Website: apple
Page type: customer-info-address
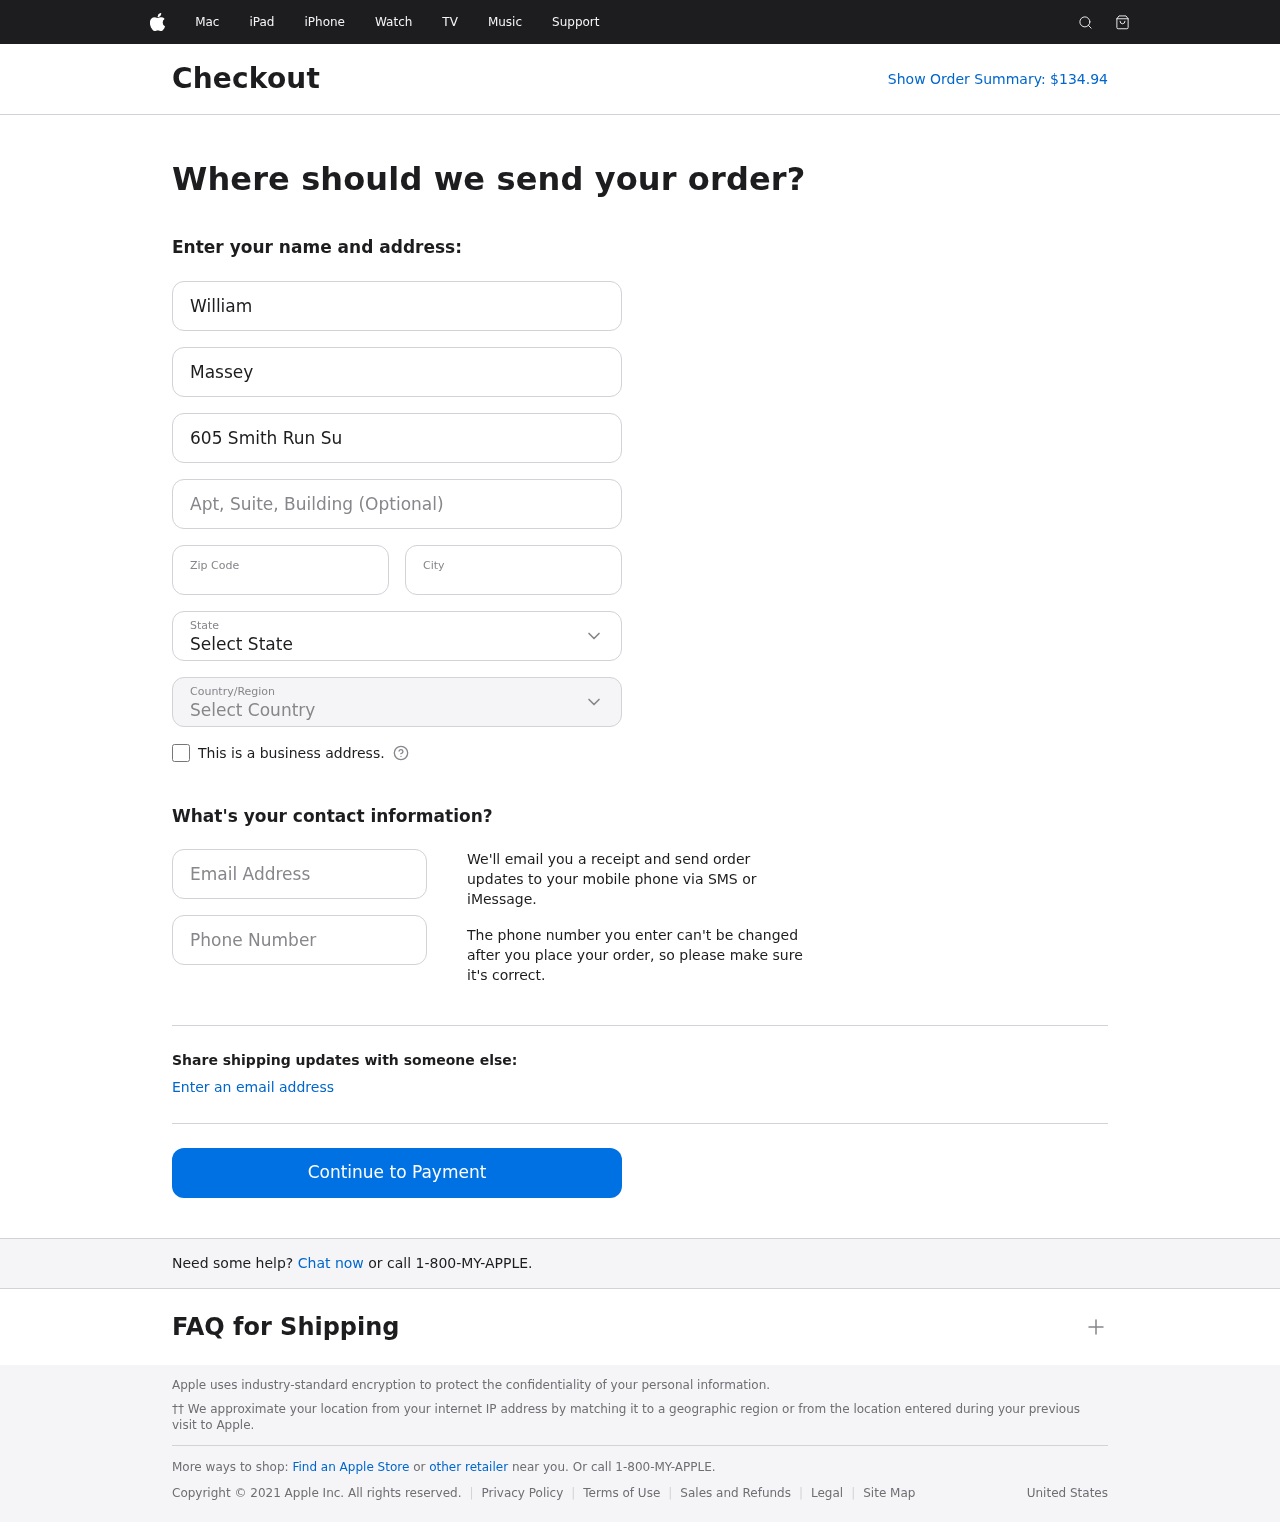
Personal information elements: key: PII_CITY
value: North Kennethstad
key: PII_COUNTRY
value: United States
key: PII_EMAIL
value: william_massey@hotmail.com
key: PII_FIRSTNAME
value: William
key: PII_LASTNAME
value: Massey
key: PII_PHONE
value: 8872262458
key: PII_POSTCODE
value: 79030
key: PII_STATE
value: Montana
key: PII_STREET
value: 605 Smith Run Suite 716
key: PII_STREET2
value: Apt. 332
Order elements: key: ORDER_TOTAL
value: Show Order Summary: $134.94